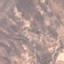
Land use / land cover class: HerbaceousVegetation